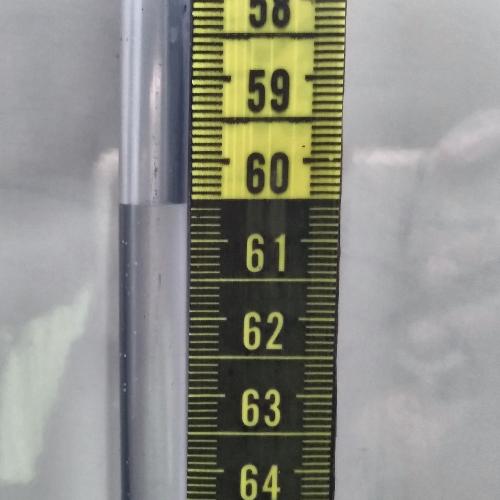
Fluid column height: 60.6 cm